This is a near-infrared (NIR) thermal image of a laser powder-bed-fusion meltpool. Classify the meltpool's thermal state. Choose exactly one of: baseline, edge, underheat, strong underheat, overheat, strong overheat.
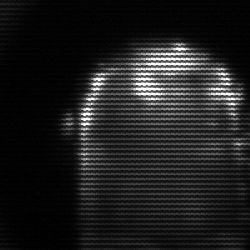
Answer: baseline